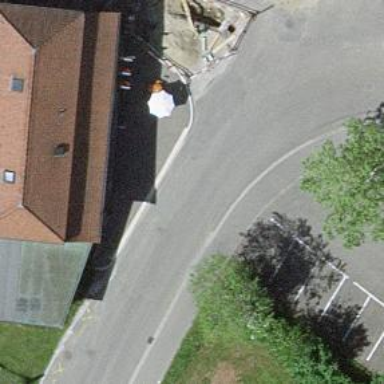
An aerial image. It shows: Bus stop with sheltered platform for public transport.